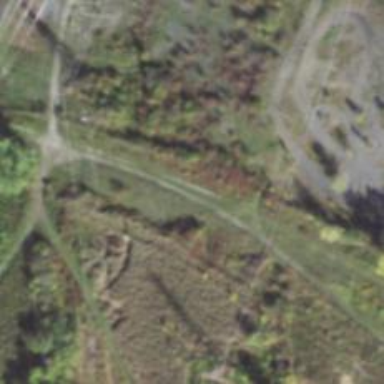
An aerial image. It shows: Abandoned railway.